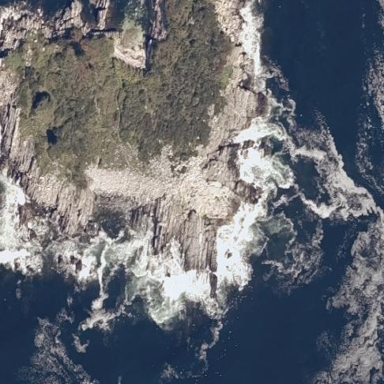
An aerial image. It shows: Breathtaking coastline.